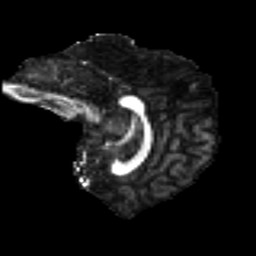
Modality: FA
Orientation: sagittal
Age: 22
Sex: male
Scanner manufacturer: ge
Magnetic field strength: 3 T
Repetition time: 7.8 s
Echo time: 0.0606 s